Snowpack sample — Buffalo Mountain, Silverthorne, Colorado, USA (2/22/26, 2:02 PM MST)
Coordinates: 39.622, -106.113
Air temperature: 33 °F
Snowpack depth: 63 cm
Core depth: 50 cm
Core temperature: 28.4 °F
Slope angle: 11°, slope face: 116°
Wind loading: low
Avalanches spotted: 0
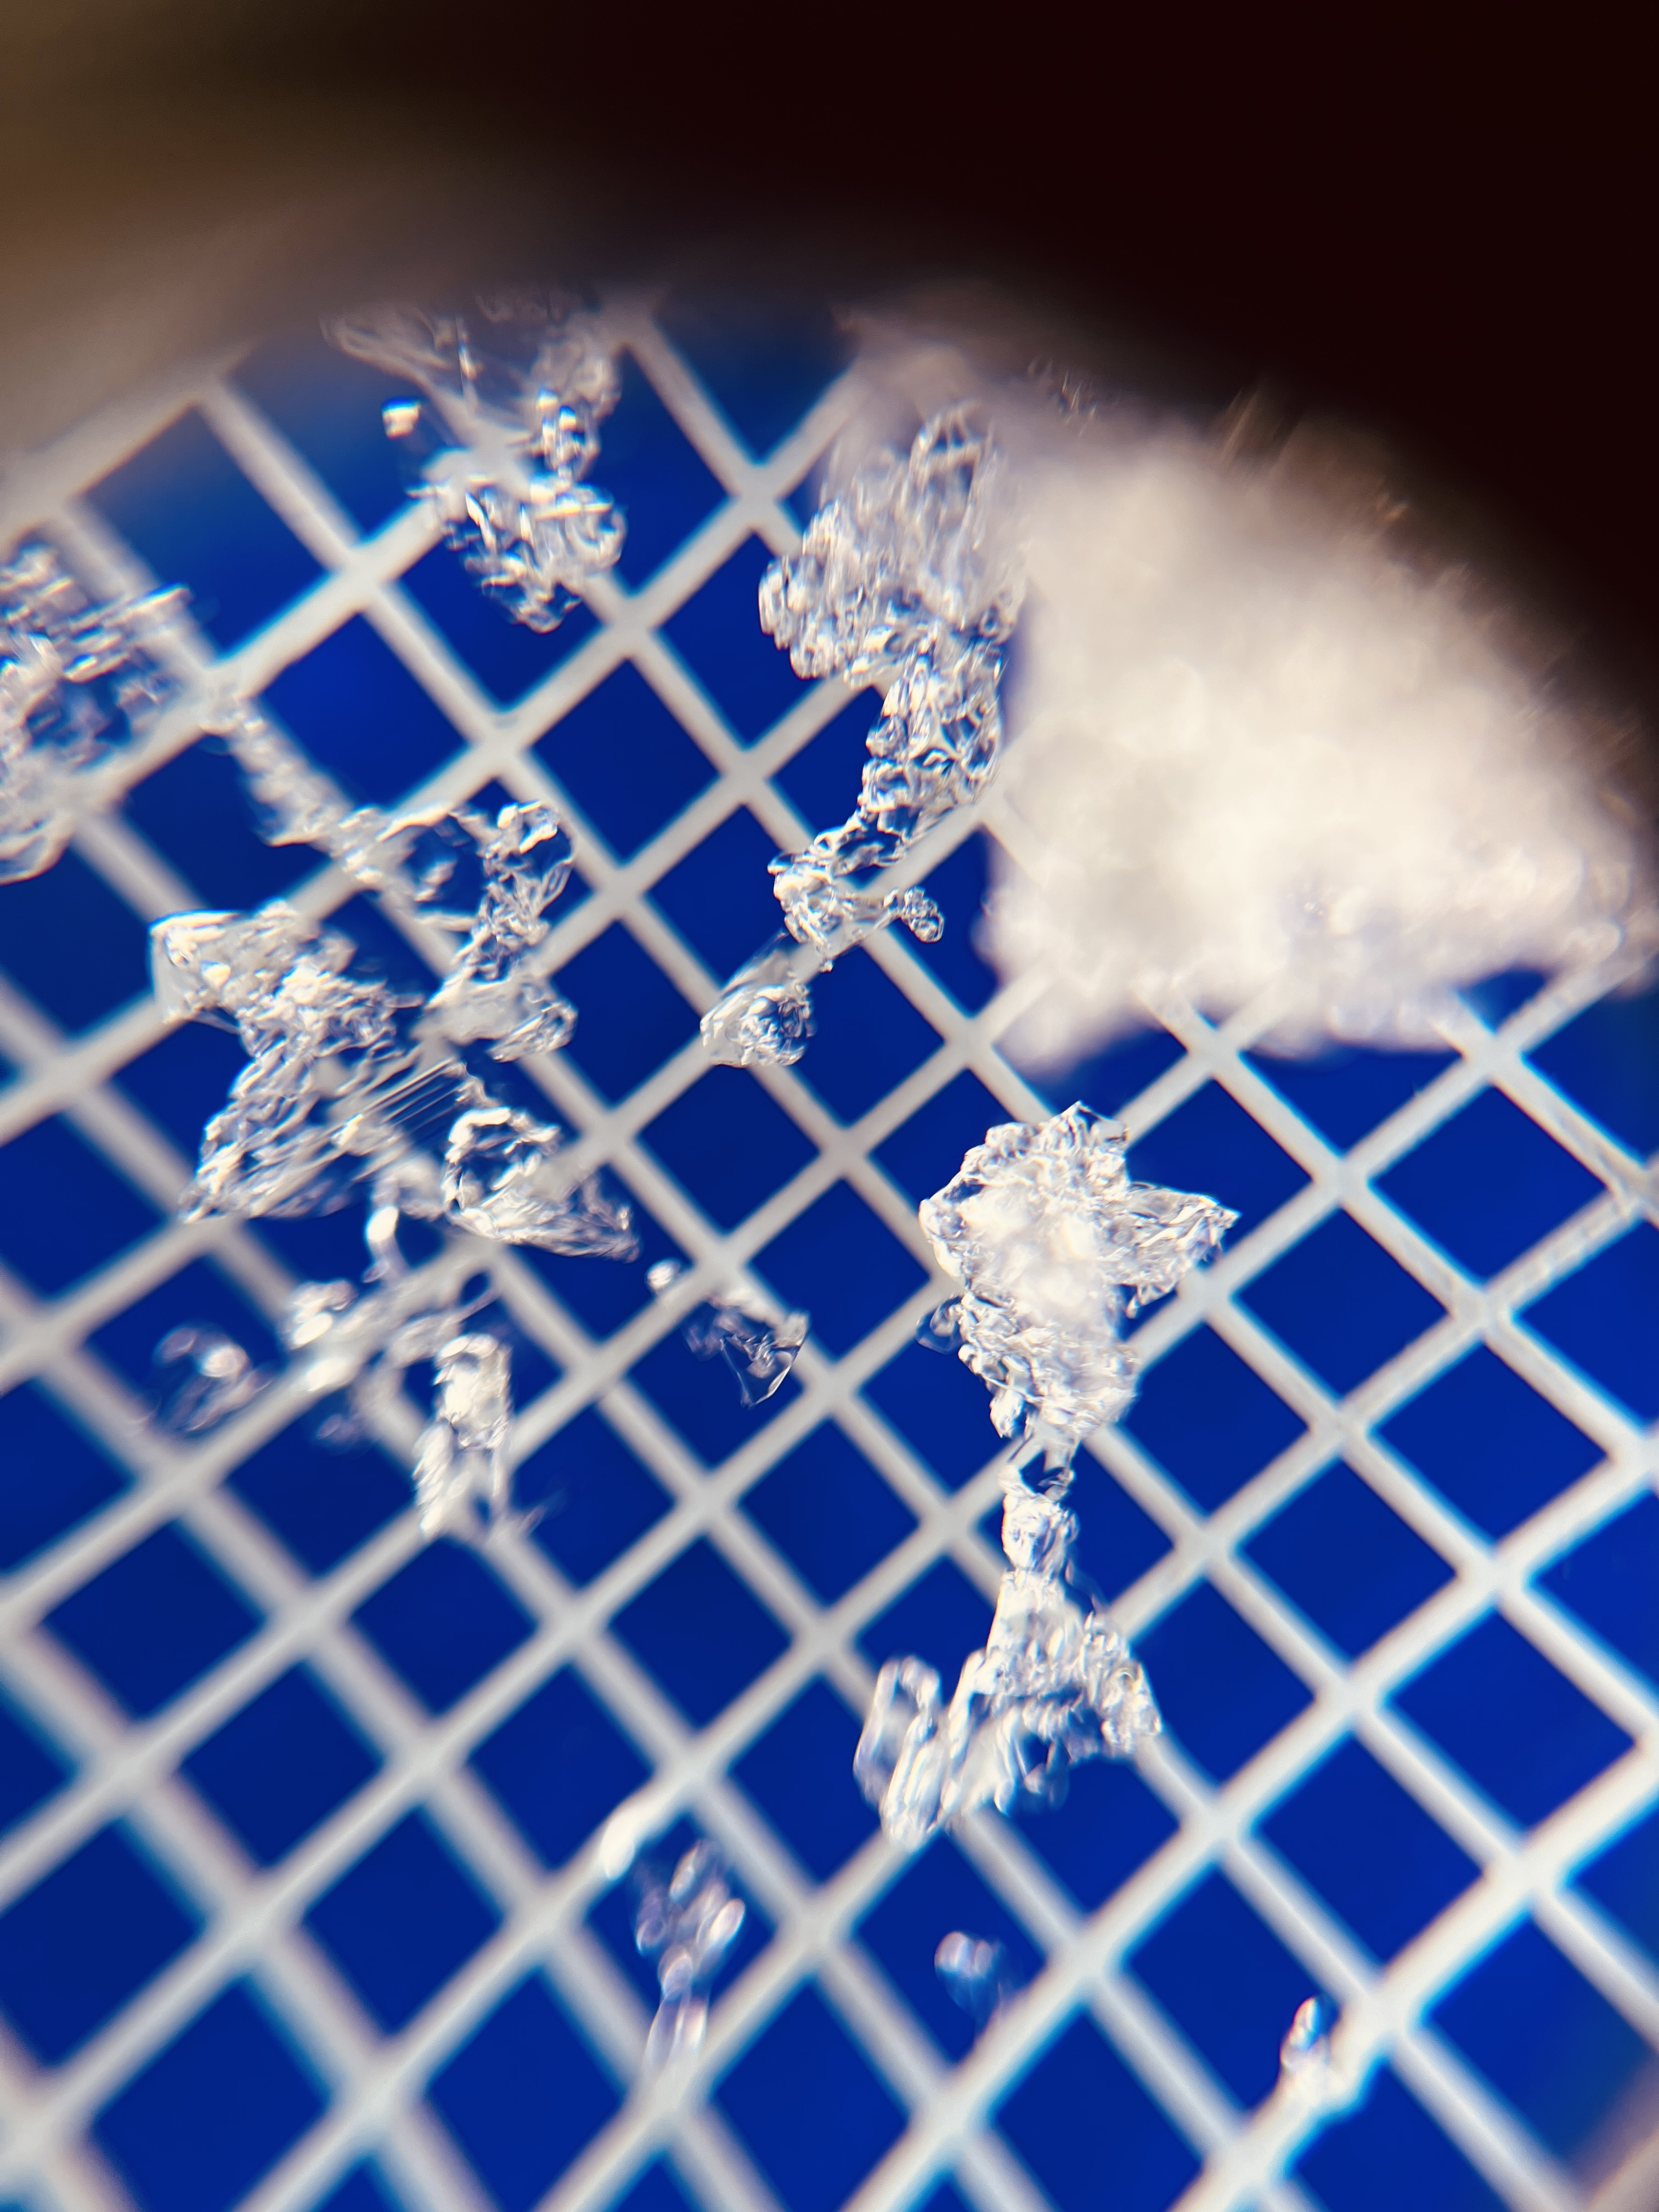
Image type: magnified_profile
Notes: In a firebreak similar to site 1, minimal wind loading with no spotted avalanches (not many faces in view though)